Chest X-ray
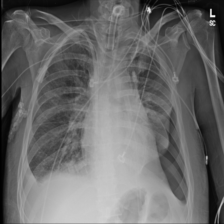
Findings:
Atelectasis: negative
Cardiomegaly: negative
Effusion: negative
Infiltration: negative
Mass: negative
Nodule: negative
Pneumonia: negative
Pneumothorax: positive
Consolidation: negative
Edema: negative
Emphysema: negative
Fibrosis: negative
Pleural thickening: negative
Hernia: negative